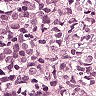
Metastatic tissue present: yes